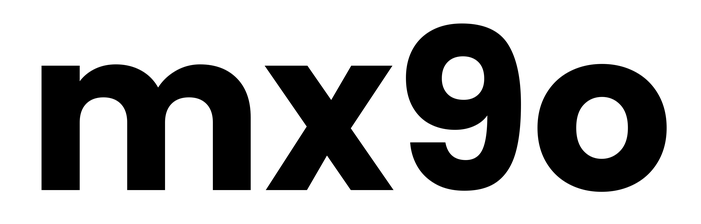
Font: Poppins-Bold